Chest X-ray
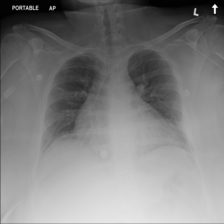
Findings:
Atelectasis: negative
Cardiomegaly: negative
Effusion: negative
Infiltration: negative
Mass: negative
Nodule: negative
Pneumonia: negative
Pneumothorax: negative
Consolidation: negative
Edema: negative
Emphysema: negative
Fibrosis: negative
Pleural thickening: negative
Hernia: negative